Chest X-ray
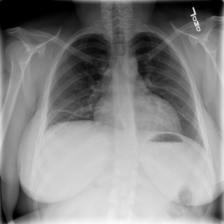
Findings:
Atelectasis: positive
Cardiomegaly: negative
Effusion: negative
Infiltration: negative
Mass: negative
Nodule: negative
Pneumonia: negative
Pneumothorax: negative
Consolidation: negative
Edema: negative
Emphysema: negative
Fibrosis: negative
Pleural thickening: negative
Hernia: negative